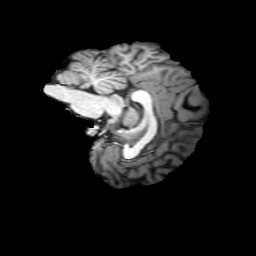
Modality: T1w
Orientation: sagittal
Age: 24
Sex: female
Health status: ill